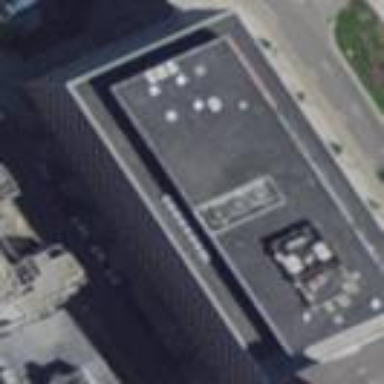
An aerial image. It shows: Office building.